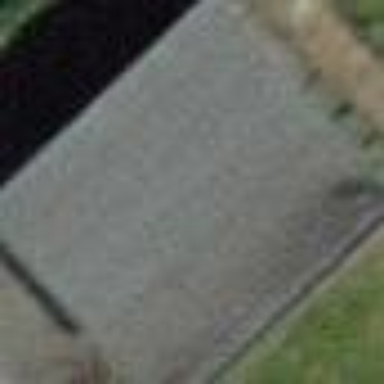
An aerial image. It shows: Garage building.